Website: bh-photo
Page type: account-dashboard
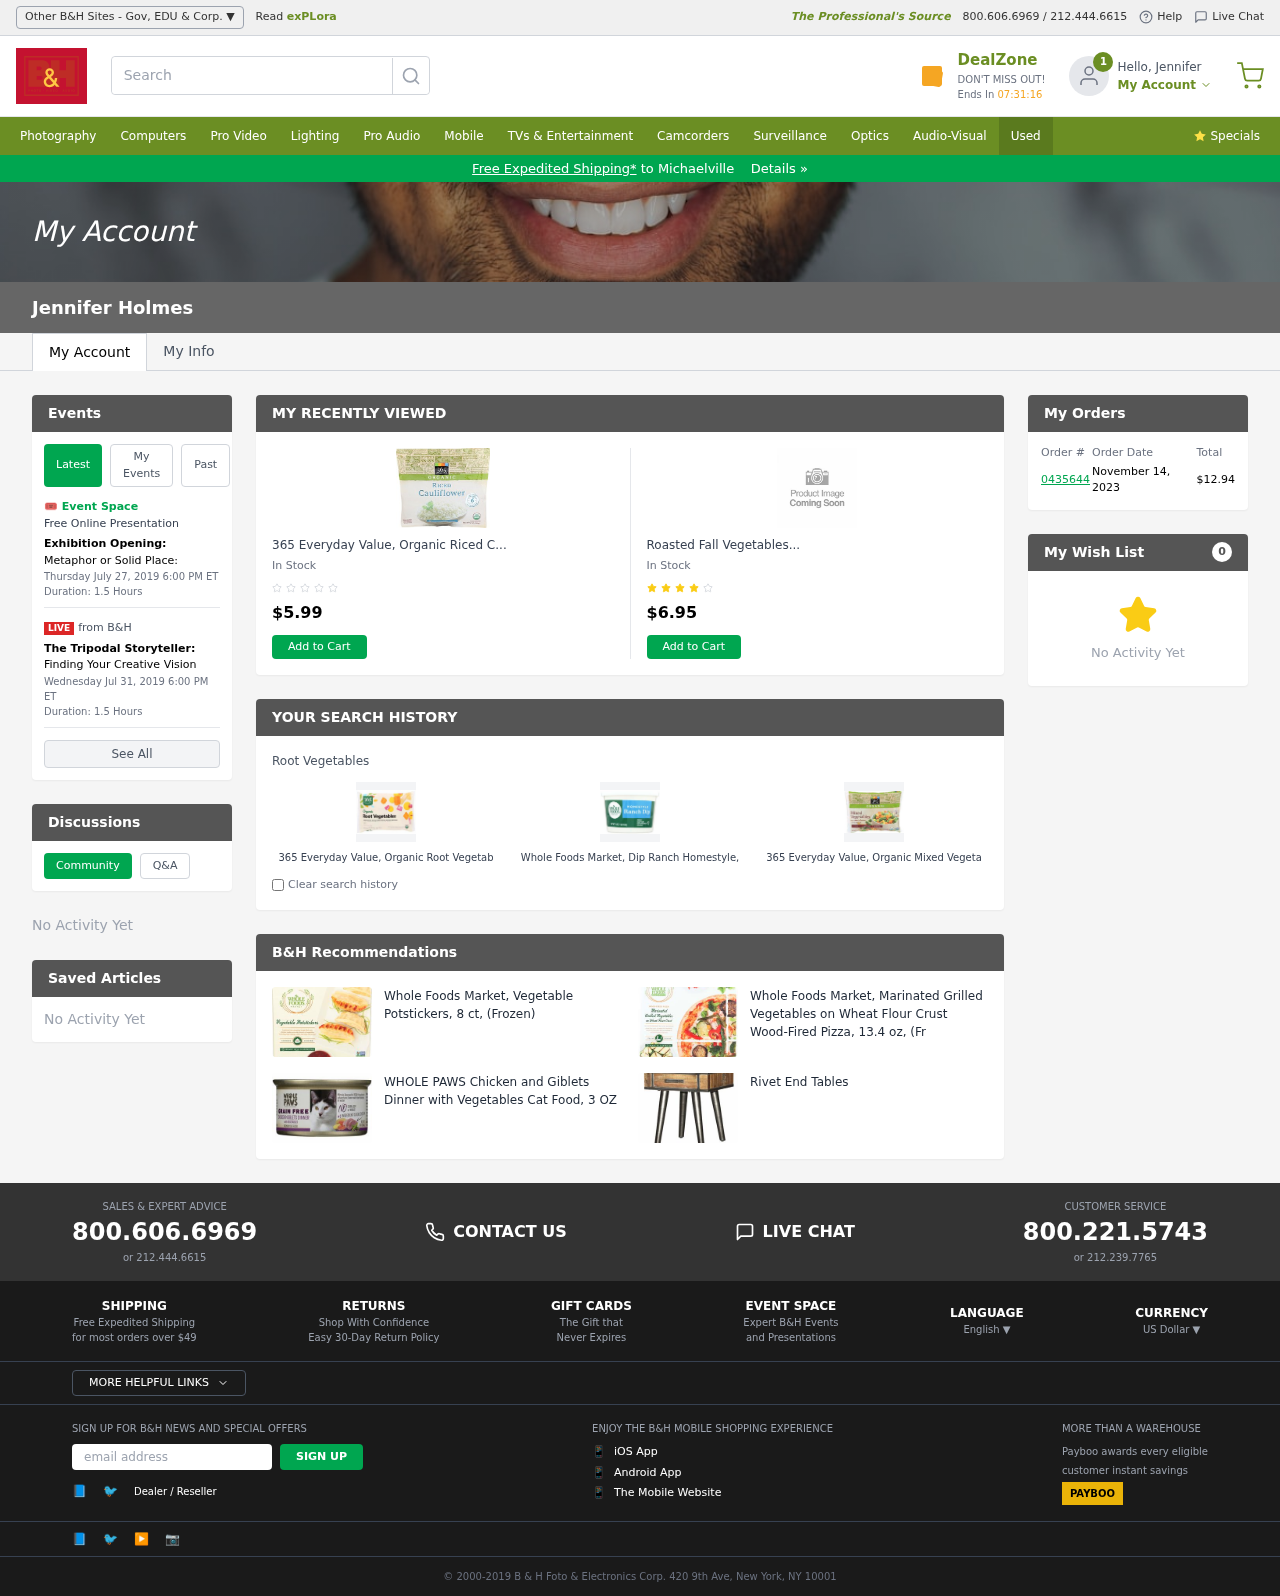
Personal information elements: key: PII_CITY
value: Michaelville
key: PII_EMAIL
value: jholmes@gmail.com
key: PII_FIRSTNAME
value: Jennifer
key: PII_FULLNAME
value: Jennifer Holmes
Product elements: key: PRODUCT1_NAME
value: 365 Everyday Value, Organic Riced Cauliflower, 12 oz (Frozen)
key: PRODUCT1_PRICE
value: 5.99
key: PRODUCT2_NAME
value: Roasted Fall Vegetables
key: PRODUCT2_PRICE
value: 6.95
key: PRODUCT3_ITEM_CATEGORY
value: Root Vegetables
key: PRODUCT3_NAME
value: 365 Everyday Value, Organic Root Vegetables (Sweet Potatoes, Orange Carrots, Yellow Carrots, Parsnip
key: PRODUCT4_NAME
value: Whole Foods Market, Dip Ranch Homestyle, 16 Ounce
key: PRODUCT5_NAME
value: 365 Everyday Value, Organic Mixed Vegetables (Carrots, Green Peas, Corn, and Green Beans), No Salt A
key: PRODUCT6_NAME
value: Whole Foods Market, Vegetable Potstickers, 8 ct, (Frozen)
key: PRODUCT7_NAME
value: Whole Foods Market, Marinated Grilled Vegetables on Wheat Flour Crust Wood-Fired Pizza, 13.4 oz, (Fr
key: PRODUCT8_NAME
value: WHOLE PAWS Chicken and Giblets Dinner with Vegetables Cat Food, 3 OZ
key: PRODUCT9_NAME
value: Rivet End Tables
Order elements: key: ORDER_ID
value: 0435644
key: ORDER_DATE
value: November 14, 2023
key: ORDER_TOTAL
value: $12.94
Other elements: key: WISHLIST_COUNT
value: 0